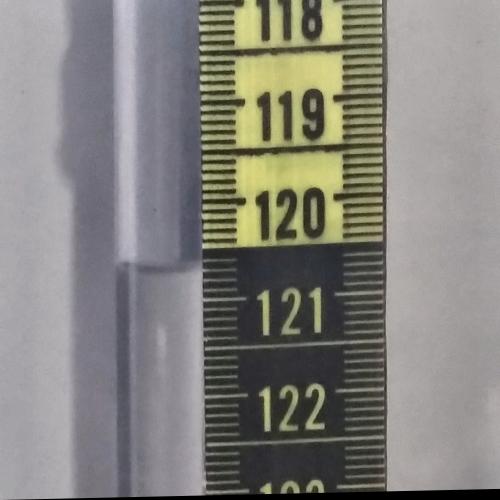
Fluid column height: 120.7 cm